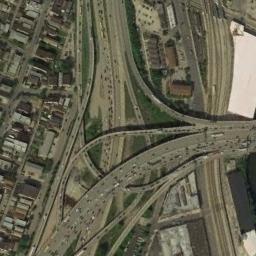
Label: overpass